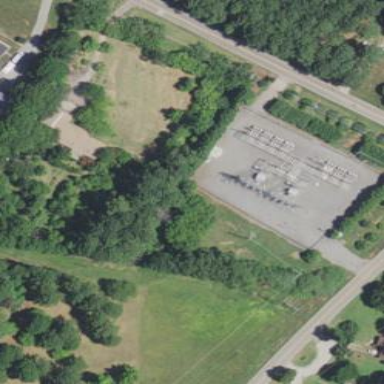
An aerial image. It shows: Distribution power substation secured by fence.